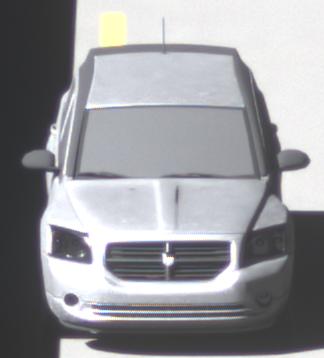
Make: Dodge
Model: Caliber 1.8
Detailed model: Caliber
Model produced from: 2006/06
Model produced until: 2009/03
Doors: 5
Color: white
Road condition: wet road
Daytime: morning or afternoon
Contrast: high contrast